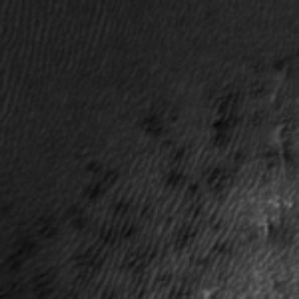
Label: frost